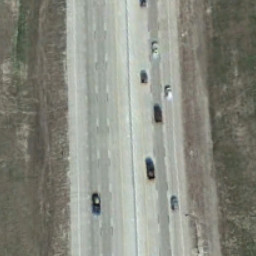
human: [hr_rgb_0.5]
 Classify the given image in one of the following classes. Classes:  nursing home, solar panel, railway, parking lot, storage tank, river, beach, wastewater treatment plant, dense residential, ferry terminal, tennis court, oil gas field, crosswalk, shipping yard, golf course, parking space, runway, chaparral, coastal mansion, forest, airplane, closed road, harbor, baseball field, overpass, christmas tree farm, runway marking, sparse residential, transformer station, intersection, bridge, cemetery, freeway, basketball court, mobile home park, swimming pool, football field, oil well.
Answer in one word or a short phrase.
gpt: freeway